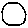
Label: circle